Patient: sex F, age 77
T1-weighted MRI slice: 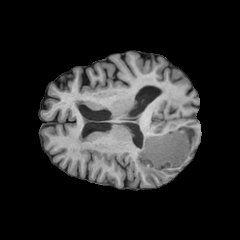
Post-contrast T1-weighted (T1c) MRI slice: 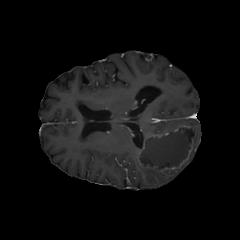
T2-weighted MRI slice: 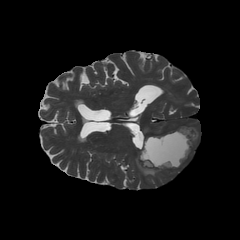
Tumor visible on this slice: yes
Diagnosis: Glioblastoma, IDH-wildtype
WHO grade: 4